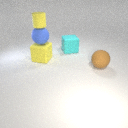
large brown rubber sphere in front of large cyan rubber cube